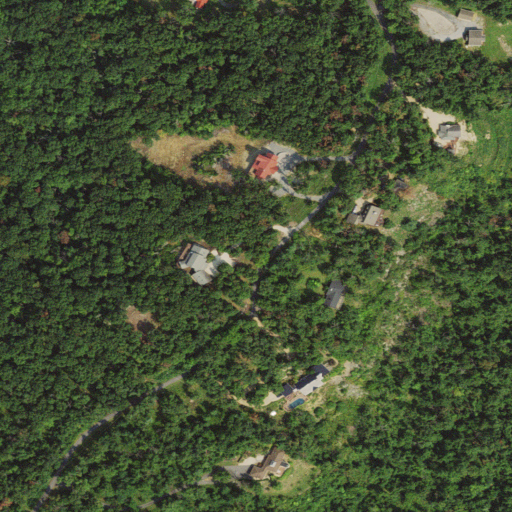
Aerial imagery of mountain in Virginia named Elk Mountain containing deciduous forest, open development, pasture, low intensity development, and grassland